Question: I am trying to arrange the 'squares' around the 'circle' but i am unable to get the correct output.
Can any one help me?
'''
// largely based on http://bl.ocks.org/<PHONE>
// some made-up data
var data = [2,2,2,2,2,2];
// tree-ify our fake data
var dataTree = {
children: data.map(function(d) { return { size: d }; })
};
// basic settings
var w = 300,
h = 300,
maxRadius = 75;
// size scale for data
var radiusScale = d3.scale.sqrt().domain([0, d3.max(data)]).range([0, maxRadius]);
// determine the appropriate radius for the circle
var roughCircumference = d3.sum(data.map(radiusScale)) * 2,
radius = roughCircumference / (Math.PI * 2);
// make a radial tree layout
var tree = d3.layout.tree()
.size([360, radius])
.separation(function(a, b) {
return radiusScale(a.size) + radiusScale(b.size);
});
// make the svg
var svg = d3.select("body").append("svg")
.attr("width", w )
.attr("height", h )
.append("g")
.attr("transform", "translate(" + (w / 2 ) + "," + (h /2) + ")");
var c = svg.append('circle').attr({r:75})
// apply the layout to the data
var nodes = tree.nodes(dataTree);
// create dom elements for the node
var node = svg.selectAll(".node")
.data(nodes.slice(1)) // cut out the root node, we don't need it
.enter().append("g")
.attr("class", "node")
.attr("transform", function(d) {
console.log(d.x);
return "rotate(" + (d.x - 90) + ") translate(" + d.y + ")";
})
node.append("rect")
.attr({
width: 25,
height:25,
fill : 'red',
"transform":function(d) {
return "rotate(" + (-1 * d.x + 90) + ") translate(" +0+ ")";
}
});
node.append("text")
.attr({"transform":function(d) {
return "rotate(" + (-1 * d.x + 90) + ")";
},
"text-anchor": "middle"
})
.text("testing a word");
'''
'''
svg {
border:1px solid gray;
}
circle {
fill: steelblue;
stroke: black;
}
'''
'''
<script src="https://cdnjs.cloudflare.com/ajax/libs/d3/3.4.11/d3.min.js"></script>
'''
I am looking the output like this:

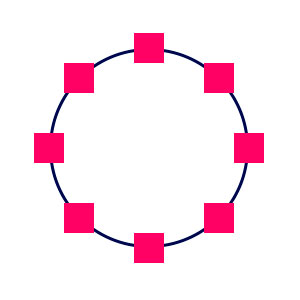
Answer: A sample code to work with.
I have assumed 8 nodes to be plotted so that the circle can be divided into 8 segments. Each square to placed at the distance of Pi/4 radians. You can compute the x,y as x Cos. Then you will need to transform the rectangle to centre at x,y rather than the top left corner.
'''
// largely based on http://bl.ocks.org/<PHONE>
// some made-up data
var data = [2,2,2,2,2,2,2,2];
// tree-ify our fake data
var dataTree = {
children: data.map(function(d) { return { size: d }; })
};
// basic settings
var w = 300,
h = 300,
maxRadius = 75;
// size scale for data
var radiusScale = d3.scale.sqrt().domain([0, d3.max(data)]).range([0, maxRadius]);
// determine the appropriate radius for the circle
var roughCircumference = d3.sum(data.map(radiusScale)) * 2,
radius = roughCircumference / (Math.PI * 2);
// make a radial tree layout
var tree = d3.layout.tree()
.size([360, radius])
.separation(function(a, b) {
return radiusScale(a.size) + radiusScale(b.size);
});
// make the svg
var svg = d3.select("body").append("svg")
.attr("width", w )
.attr("height", h )
.append("g")
.attr("transform", "translate(" + (w / 2 ) + "," + (h /2) + ")");
var c = svg.append('circle').attr({r:75})
var r = 75;
// apply the layout to the data
var nodes = tree.nodes(dataTree);
// create dom elements for the node
var node = svg.selectAll(".node")
.data(nodes.slice(1)) // cut out the root node, we don't need it
.enter().append("g")
.attr("class", "node")
.attr("transform", function(d,i) {
return "translate(" + (r * Math.sin(Math.PI * i * 0.25)) + "," + (r * Math.cos(Math.PI * i * 0.25)) + ")";
})
node.append("rect")
.attr({
width: 25,
height:25,
fill : 'red',
"transform":function(d) {
return "translate(" +(-12.5)+ ","+ (-12.5) + ")";
}
});
node.append("text")
.attr({"transform":function(d) {
return "rotate(" + (-1 * d.x + 90) + ")";
},
"text-anchor": "middle"
})
.text("testing a word");
'''
'''
svg {
border:1px solid gray;
}
circle {
fill: steelblue;
stroke: black;
}
'''
'''
<script src="https://cdnjs.cloudflare.com/ajax/libs/d3/3.4.11/d3.min.js"></script>
'''